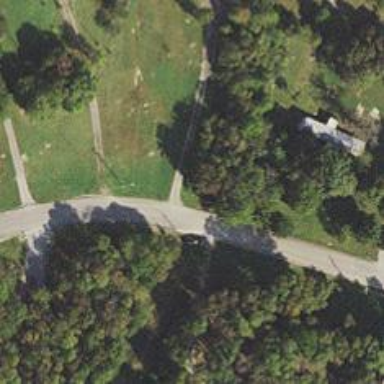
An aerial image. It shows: Driveway leading to service road.